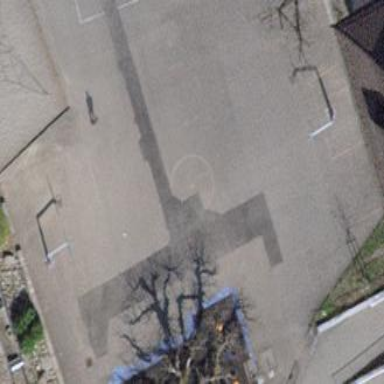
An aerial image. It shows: Basketball court with asphalt surface.